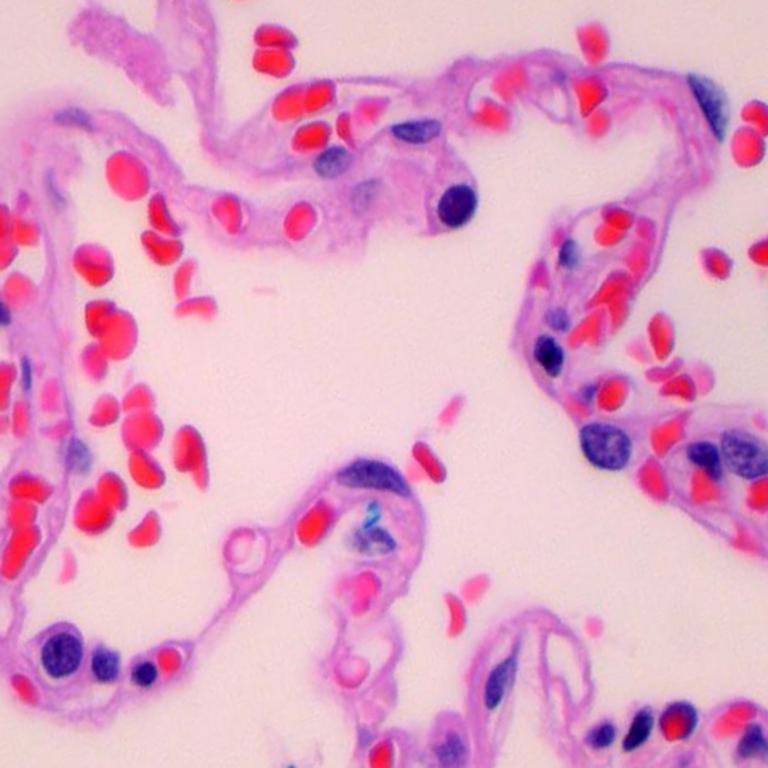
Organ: lung
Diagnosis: benign